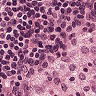
Metastatic tissue present: no